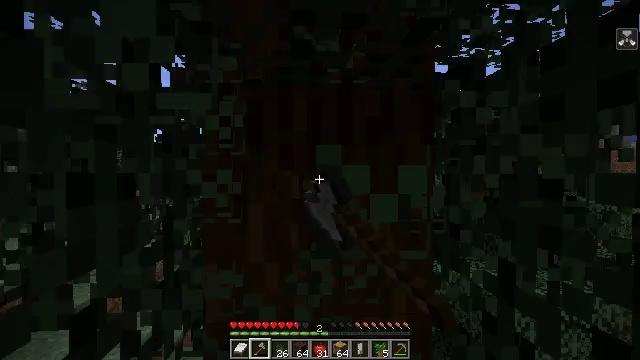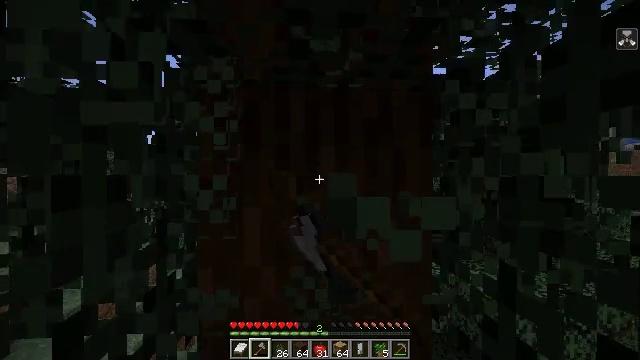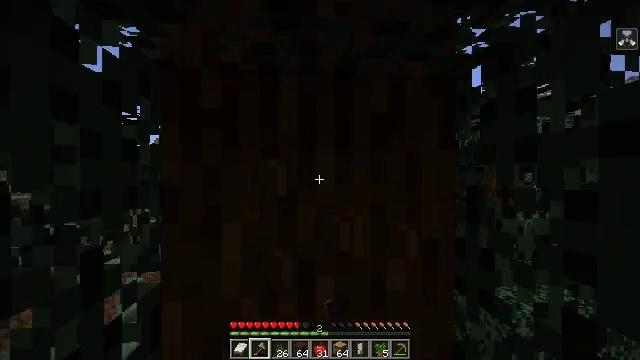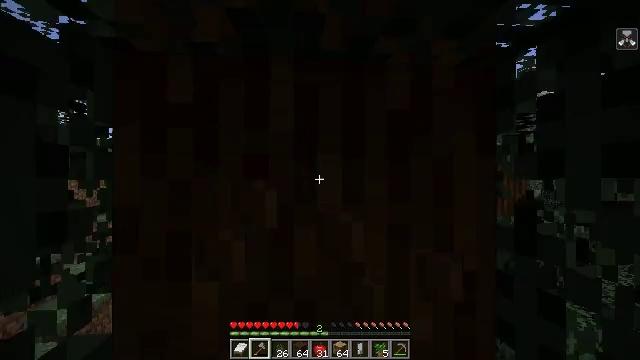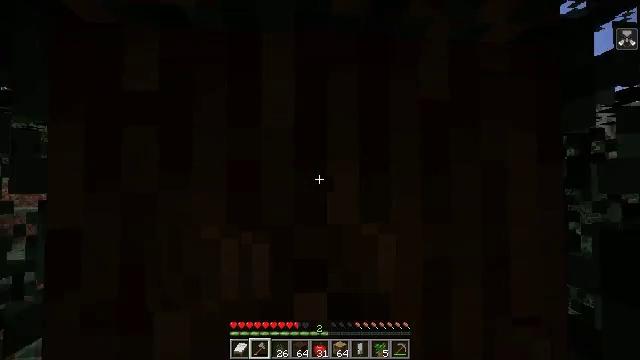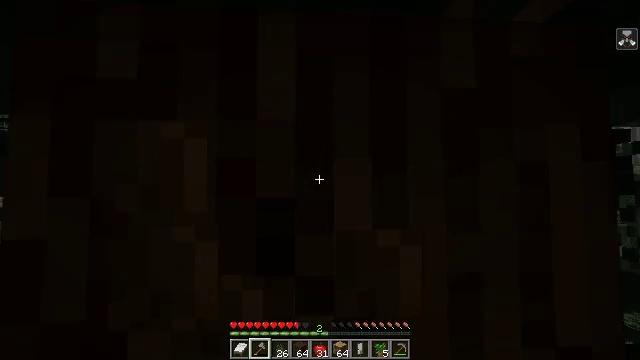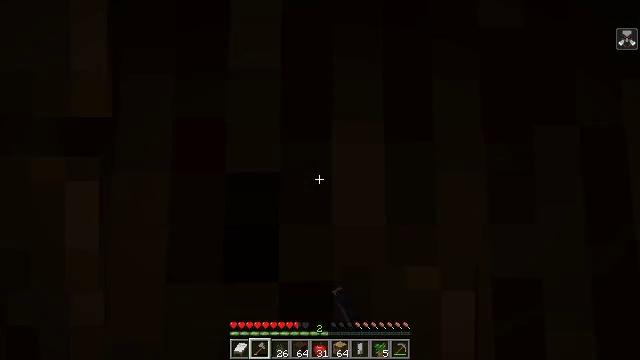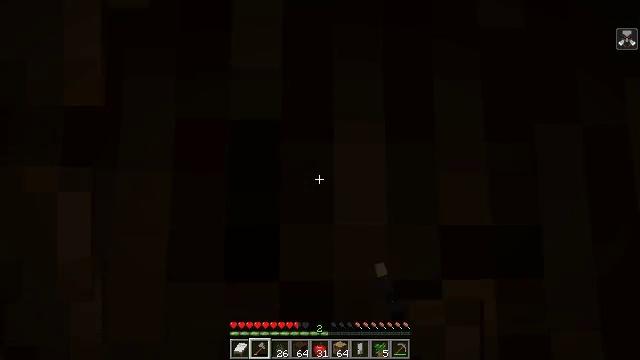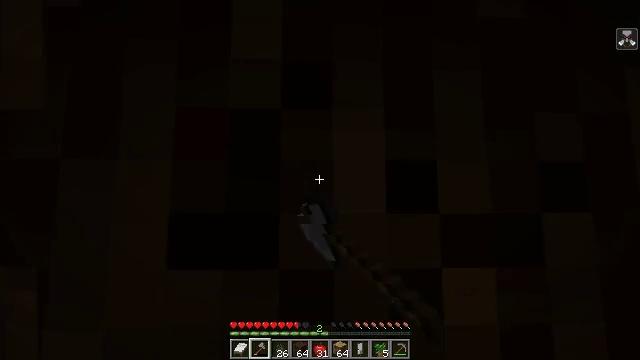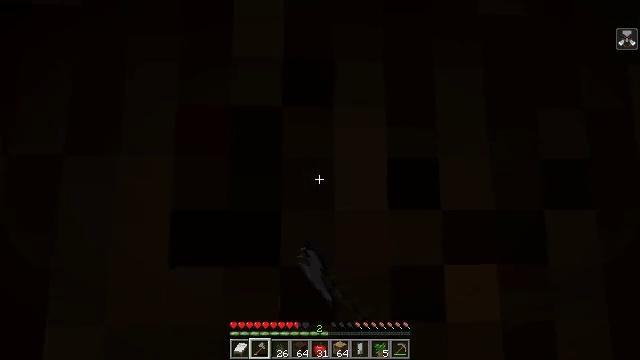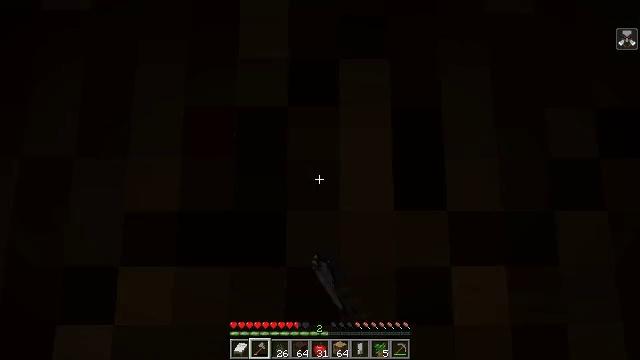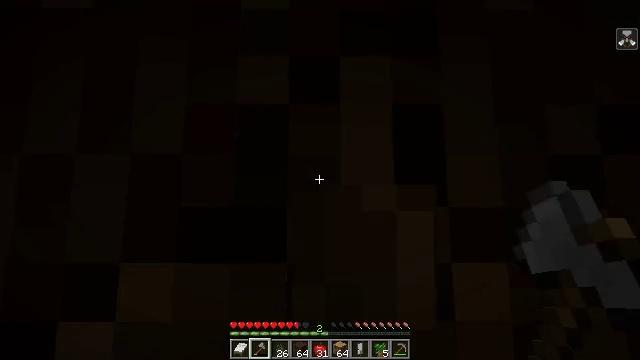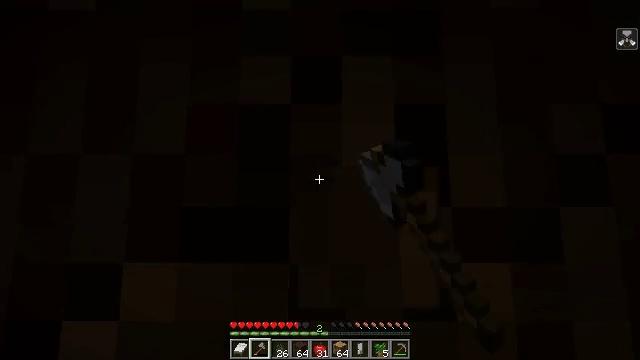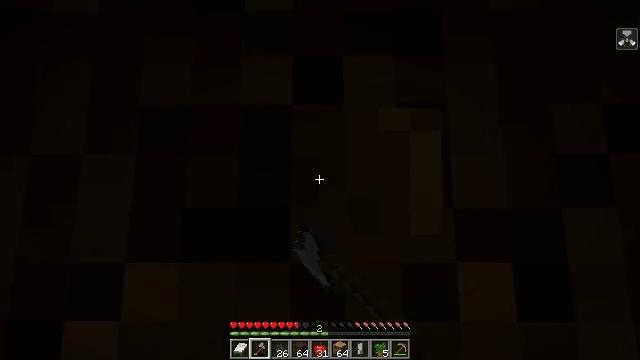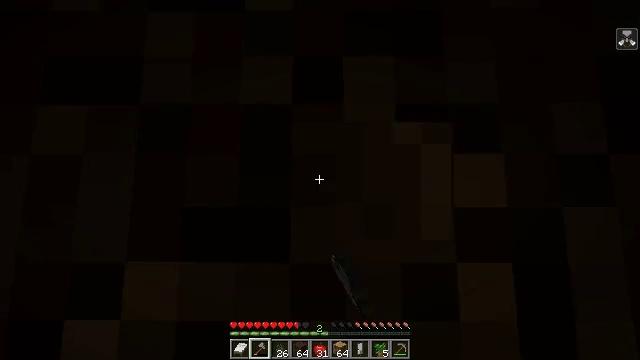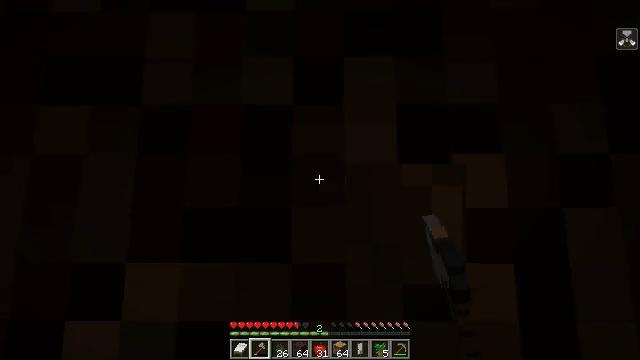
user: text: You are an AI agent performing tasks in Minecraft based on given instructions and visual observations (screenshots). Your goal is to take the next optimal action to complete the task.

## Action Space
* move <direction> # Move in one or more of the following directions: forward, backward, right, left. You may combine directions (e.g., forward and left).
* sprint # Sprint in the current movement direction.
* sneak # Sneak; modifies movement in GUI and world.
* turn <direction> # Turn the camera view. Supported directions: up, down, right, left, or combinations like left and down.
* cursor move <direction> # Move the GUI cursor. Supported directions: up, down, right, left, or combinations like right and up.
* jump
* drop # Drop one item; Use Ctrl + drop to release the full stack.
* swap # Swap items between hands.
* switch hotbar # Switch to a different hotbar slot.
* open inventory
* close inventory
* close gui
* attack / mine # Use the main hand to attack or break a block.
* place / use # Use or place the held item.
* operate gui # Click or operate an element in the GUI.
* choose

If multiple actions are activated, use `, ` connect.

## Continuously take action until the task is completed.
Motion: motion action
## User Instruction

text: Collect spruce log for building materials.
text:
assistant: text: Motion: move forward, attack / mine
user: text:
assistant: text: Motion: move forward, attack / mine
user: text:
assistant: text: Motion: move forward, attack / mine
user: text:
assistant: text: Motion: move forward, turn up, attack / mine
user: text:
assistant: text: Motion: move forward, turn up, attack / mine
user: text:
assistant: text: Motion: turn up, attack / mine
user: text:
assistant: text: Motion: attack / mine
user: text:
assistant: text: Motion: attack / mine
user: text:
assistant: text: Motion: attack / mine
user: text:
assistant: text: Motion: turn left, attack / mine
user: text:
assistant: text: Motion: attack / mine
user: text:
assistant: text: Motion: attack / mine
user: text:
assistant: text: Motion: attack / mine
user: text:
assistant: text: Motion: attack / mine
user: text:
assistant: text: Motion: attack / mine
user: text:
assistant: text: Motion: turn up, attack / mine
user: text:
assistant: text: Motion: turn left and up, attack / mine
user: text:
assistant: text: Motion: turn up, attack / mine
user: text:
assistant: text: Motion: attack / mine
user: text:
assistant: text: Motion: attack / mine
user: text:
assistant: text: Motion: attack / mine
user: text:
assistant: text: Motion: turn right and down, attack / mine
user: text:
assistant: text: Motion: turn down, attack / mine
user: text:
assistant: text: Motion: turn left, attack / mine
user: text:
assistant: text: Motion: turn up, attack / mine
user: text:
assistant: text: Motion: turn left and up, attack / mine
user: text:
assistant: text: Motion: turn left and up, attack / mine
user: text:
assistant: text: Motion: turn left and up, attack / mine
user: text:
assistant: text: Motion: turn left and up, attack / mine
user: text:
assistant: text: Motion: attack / mine